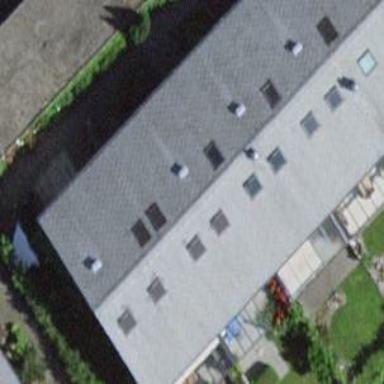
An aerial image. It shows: Terrace building.